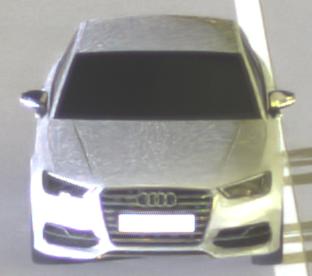
Make: Audi
Model: S3
Detailed model: 8V
Model produced from: 2013
Model produced until: 2020
Doors: 4
Color: white
Road condition: dry road
Daytime: night
Contrast: high contrast